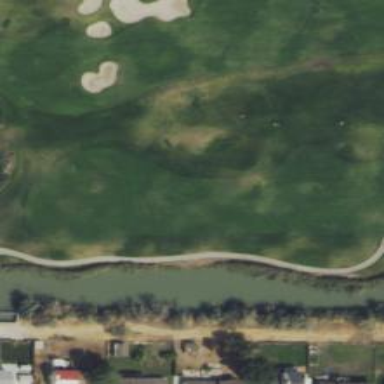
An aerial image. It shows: View of golf hole.